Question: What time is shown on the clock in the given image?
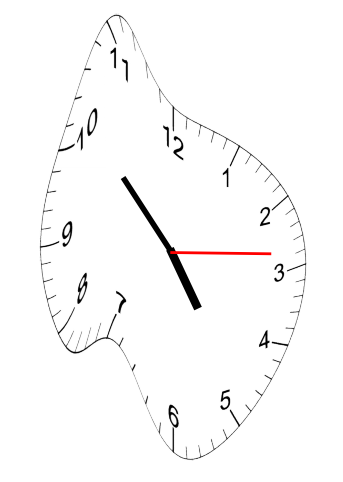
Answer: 04:52:14